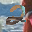
Label: 2